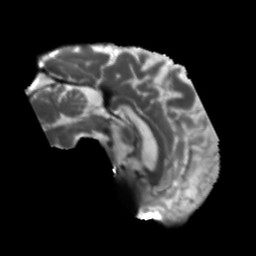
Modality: T2w
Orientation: sagittal
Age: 55
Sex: male
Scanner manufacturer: siemens
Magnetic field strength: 3 T
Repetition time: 5.25 s
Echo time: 0.08 s